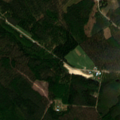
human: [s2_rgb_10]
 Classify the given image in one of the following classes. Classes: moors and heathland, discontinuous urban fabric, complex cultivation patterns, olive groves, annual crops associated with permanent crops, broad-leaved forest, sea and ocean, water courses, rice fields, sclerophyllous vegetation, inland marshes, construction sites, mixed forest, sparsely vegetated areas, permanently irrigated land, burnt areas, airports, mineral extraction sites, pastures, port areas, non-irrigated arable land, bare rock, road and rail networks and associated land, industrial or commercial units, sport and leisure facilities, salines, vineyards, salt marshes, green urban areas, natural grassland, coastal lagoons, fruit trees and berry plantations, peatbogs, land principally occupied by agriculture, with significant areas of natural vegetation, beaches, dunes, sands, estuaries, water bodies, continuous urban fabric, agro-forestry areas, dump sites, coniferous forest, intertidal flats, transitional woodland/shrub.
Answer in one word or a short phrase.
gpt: coniferous forest, mixed forest